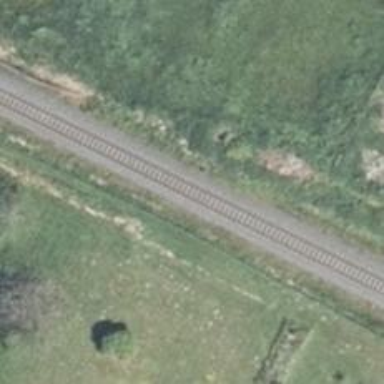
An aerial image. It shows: Railway milestone.